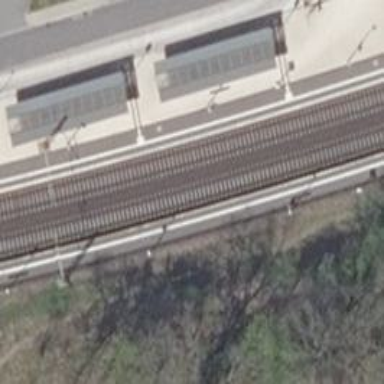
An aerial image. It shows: Railway halt station for public transport.